Question:
I am trying to put the two charts to have the same grid lines vertically on the separate chart(Chart A and Chart B). I think have most of the settings correctly but somehow the grid on the charts don't line up.
I have same settings for these charts on the location x(not y) on the control property and the width. I also have the same 'AxisX' interval for both graph and the data for the 'AxisX.Minimum' and 'AxisX.Maximum' are exactly the same for both chart. I believe by chart A and Chart B has a difference decimal and that why is causing this problem(see red box on the left of the image).
My question is how do i line this up vertically.
Below are my settings in C# ASP.NET
'''
_chart.ChartAreas[0].AxisX.Interval = 30
_chart.ChartAreas[0].AxisX.Minimum = _Intra.Select(x => x.X).Min().ToOADate();
_chart.ChartAreas[0].AxisX.Maximum = _Intra.Select(x => x.X).Max().ToOADate();
_chartArea1.AxisX.ScaleView.MinSizeType = DateTimeIntervalType.Minutes;
_chartArea1.AxisX.IntervalType = DateTimeIntervalType.Minutes;
'''
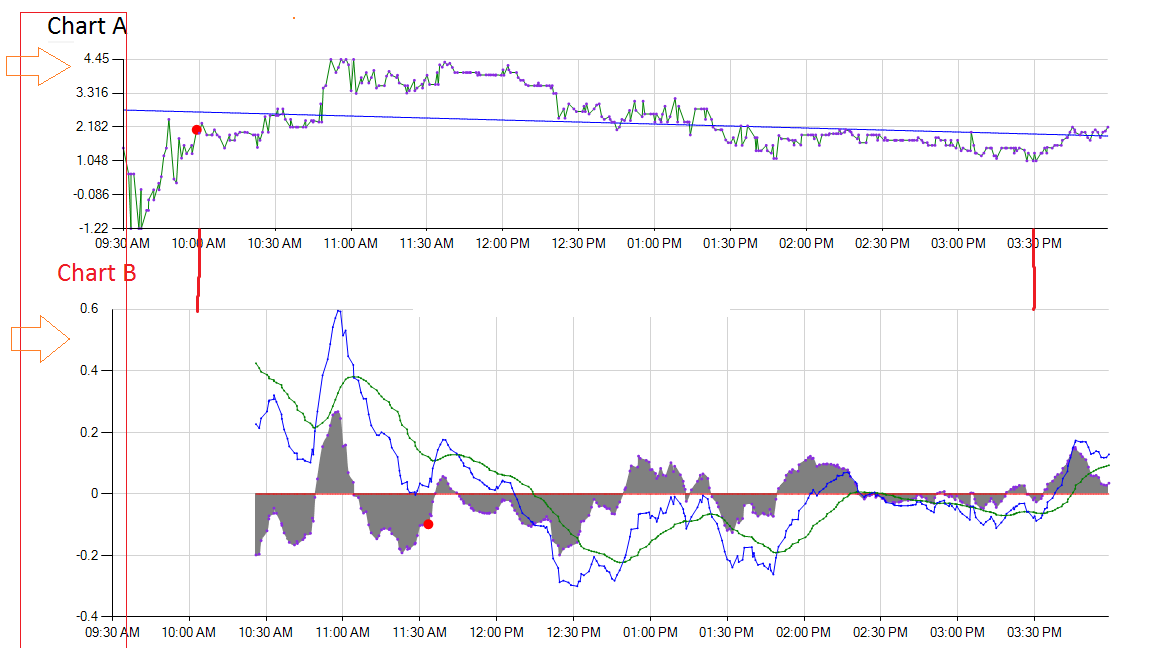
Answer: You should investigate the alignment properties. Create your plots as two chart areas inside a single chart object to be able to use the '.alignWithChartArea' property.
'''
using System.Windows.Forms.DataVisualization.Charting;
...
// Make Chart Area 2 align to Chart Area 1
Chart1.ChartAreas["Chart Area 2"].AlignWithChartArea = "Chart Area 1";
// Set the alignment type
Chart1.ChartAreas["Chart Area 2"].AlignmentStyle = AreaAlignmentStyles.Position |
AreaAlignmentStyles.PlotPosition |
AreaAlignmentStyles.Cursor |
AreaAlignmentStyles.AxesView;
'''